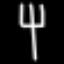
Label: fork